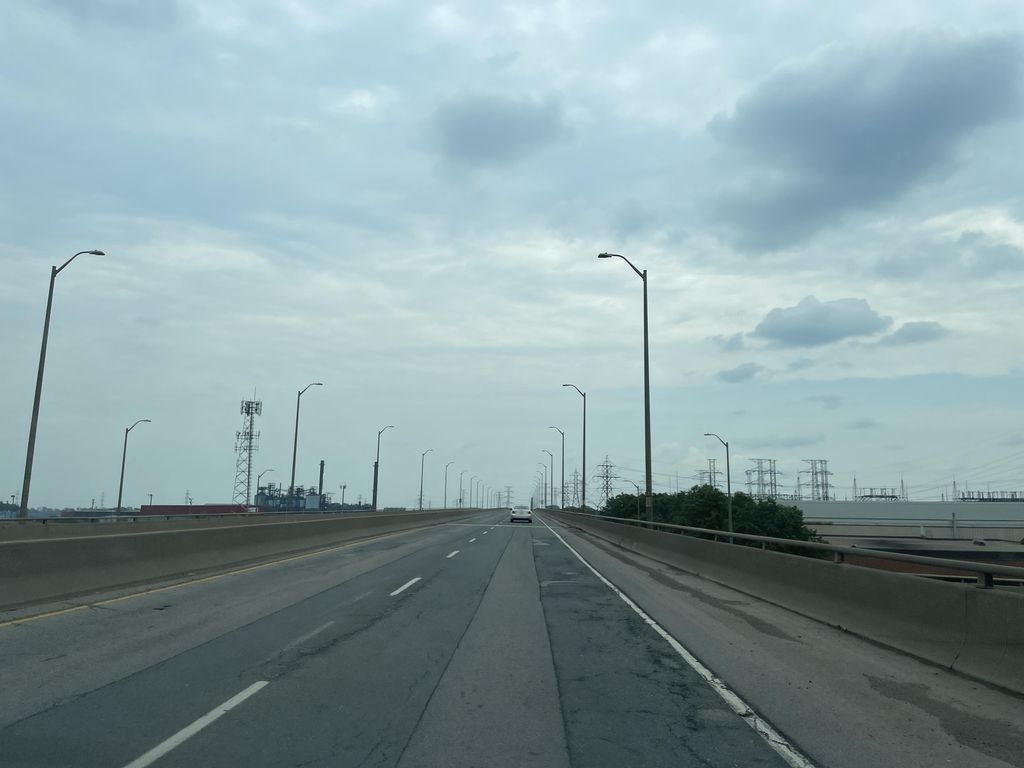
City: hamilton